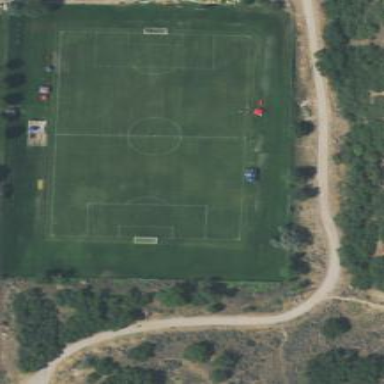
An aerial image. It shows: Soccer pitch designated for leisure and sports activities.